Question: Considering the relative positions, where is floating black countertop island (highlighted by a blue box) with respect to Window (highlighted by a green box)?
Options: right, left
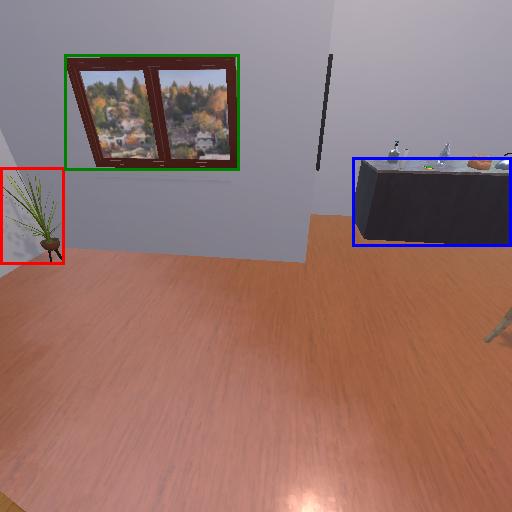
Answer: right